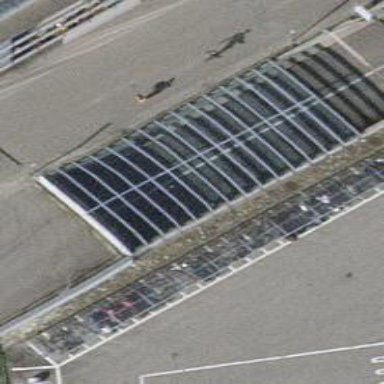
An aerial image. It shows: View of roof of building.